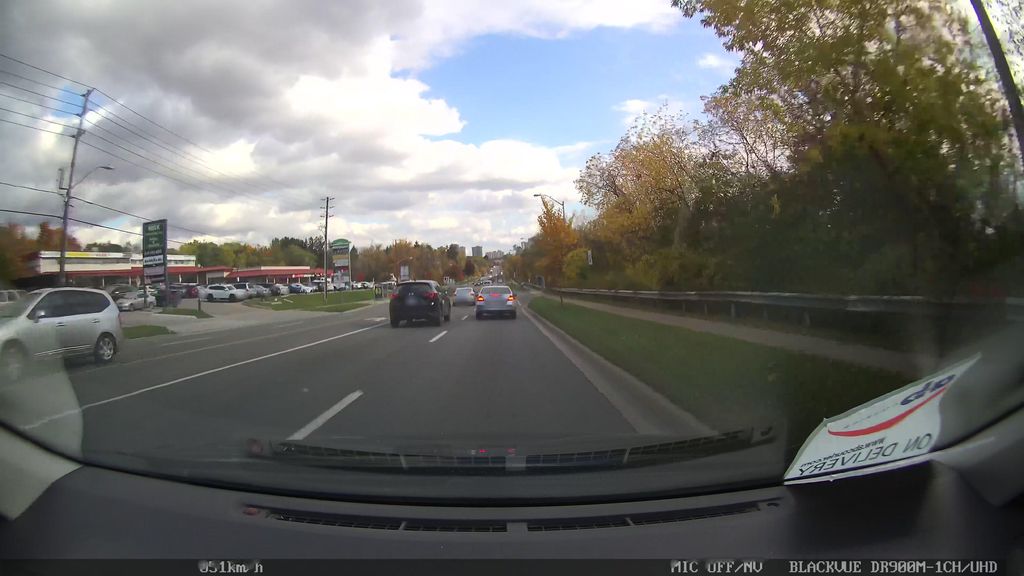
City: toronto